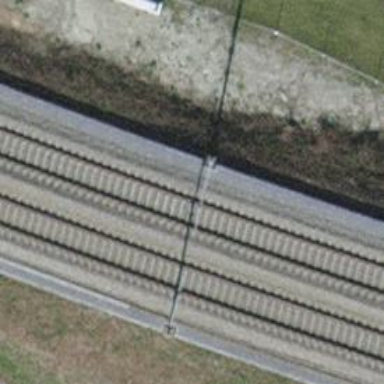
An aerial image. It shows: Railway milestone.